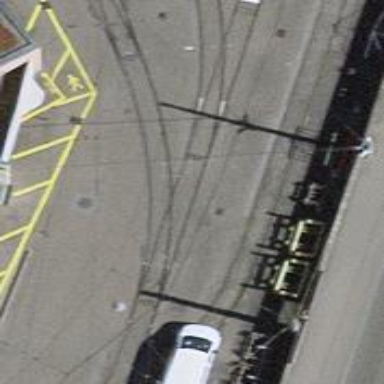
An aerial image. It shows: Tram railway with 1 track passing through service yard. The railway is electrified with contact line.